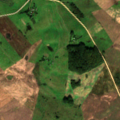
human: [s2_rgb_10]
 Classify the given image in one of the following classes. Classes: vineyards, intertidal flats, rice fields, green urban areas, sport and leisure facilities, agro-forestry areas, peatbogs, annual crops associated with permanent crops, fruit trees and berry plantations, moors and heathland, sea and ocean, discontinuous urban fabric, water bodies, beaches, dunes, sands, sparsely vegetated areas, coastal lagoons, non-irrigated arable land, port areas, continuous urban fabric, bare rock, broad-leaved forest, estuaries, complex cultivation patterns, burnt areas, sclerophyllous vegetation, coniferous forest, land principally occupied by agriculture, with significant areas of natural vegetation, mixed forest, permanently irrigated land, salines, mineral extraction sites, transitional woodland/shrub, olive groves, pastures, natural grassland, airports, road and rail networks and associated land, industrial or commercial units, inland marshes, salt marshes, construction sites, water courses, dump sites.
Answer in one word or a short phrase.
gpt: non-irrigated arable land, pastures, complex cultivation patterns, land principally occupied by agriculture, with significant areas of natural vegetation